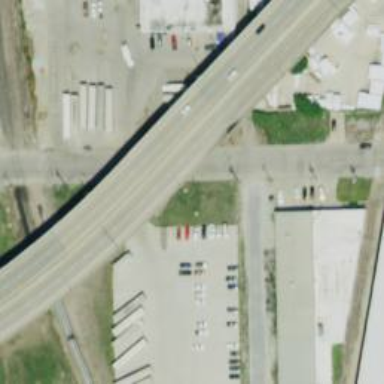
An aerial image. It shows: Viaduct bridge on trunk highway.